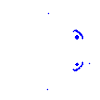
Particle: pion